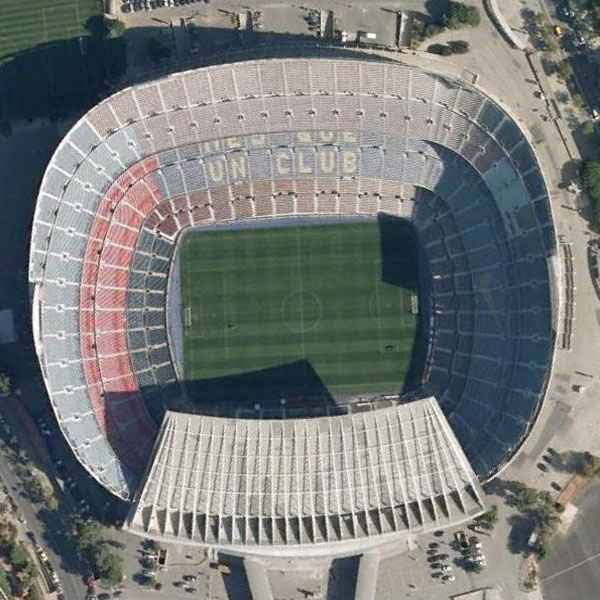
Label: Stadium